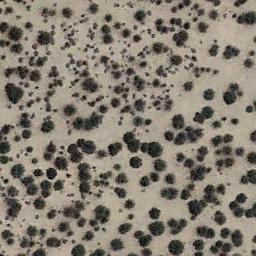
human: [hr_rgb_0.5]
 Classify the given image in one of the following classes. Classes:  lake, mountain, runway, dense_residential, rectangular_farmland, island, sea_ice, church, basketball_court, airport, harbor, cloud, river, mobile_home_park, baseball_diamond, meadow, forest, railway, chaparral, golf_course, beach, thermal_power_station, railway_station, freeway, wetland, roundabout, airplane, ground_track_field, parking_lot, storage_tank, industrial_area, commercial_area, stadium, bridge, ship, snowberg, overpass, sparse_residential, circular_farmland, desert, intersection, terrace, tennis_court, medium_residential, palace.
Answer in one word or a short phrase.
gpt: chaparral